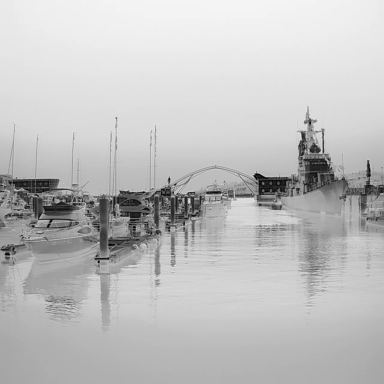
There are two sailboats in the infrared image.